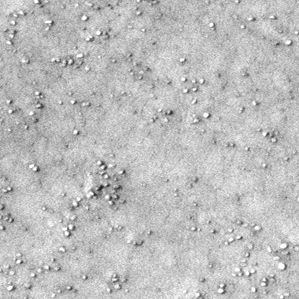
Label: frost